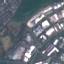
Land use / land cover: Industrial